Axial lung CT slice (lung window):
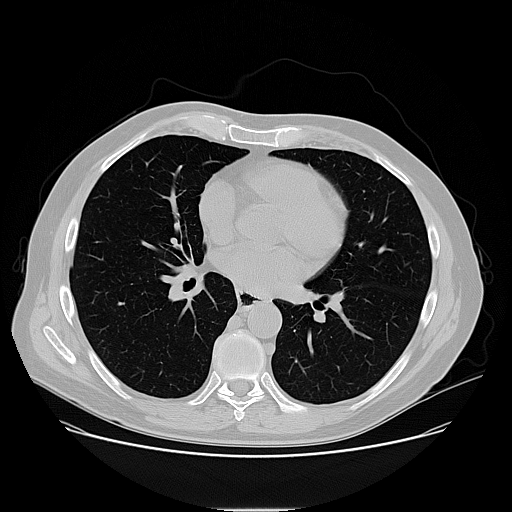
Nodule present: no